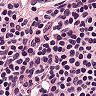
Metastatic tissue present: no